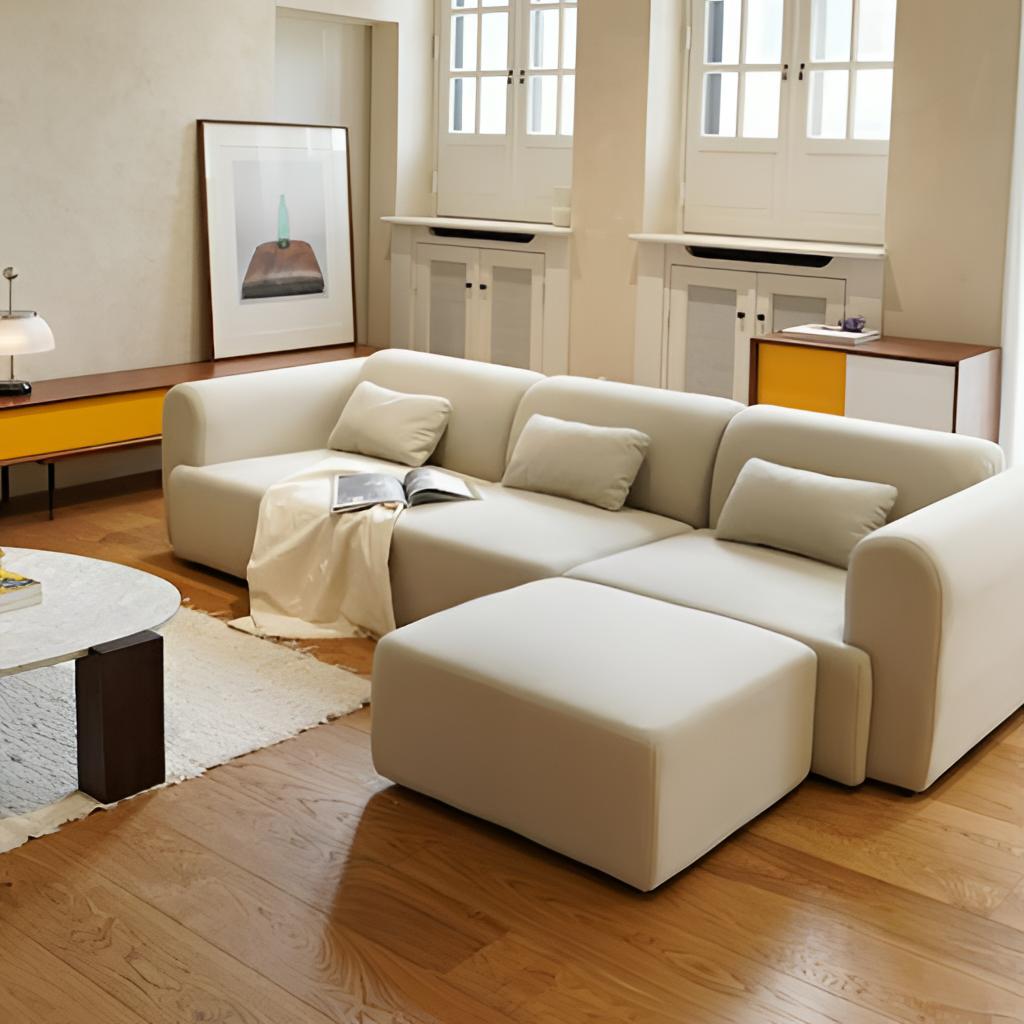
beige fabric sectional sofa, living room, contemporary, paint wallpaper, with solid pattern, wood flooring, with plank pattern